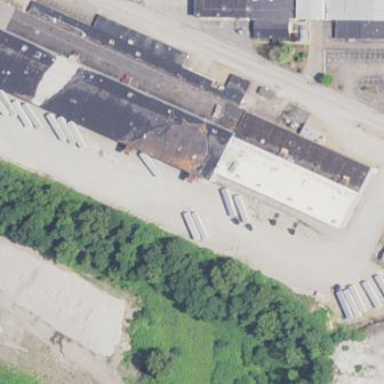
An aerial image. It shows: Industrial building.